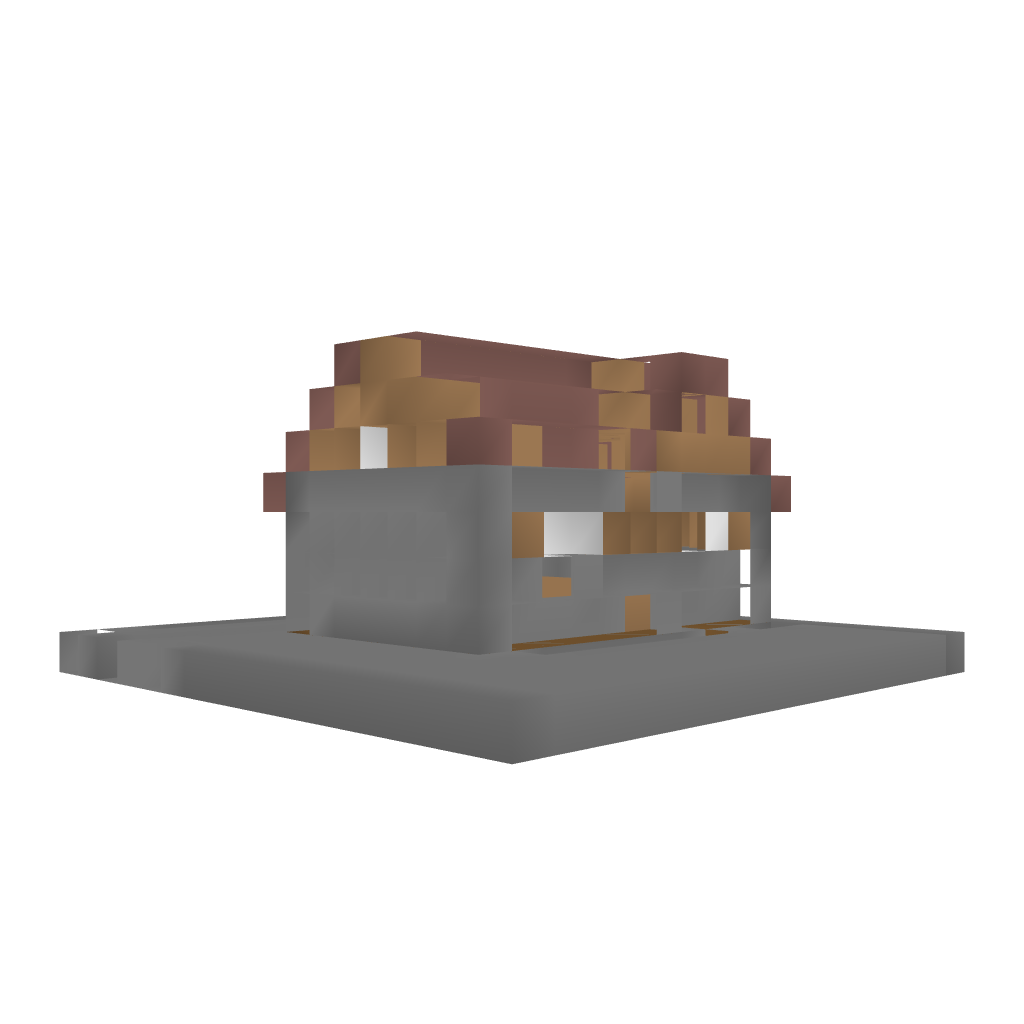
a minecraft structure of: Blocks Ahoy Hotel good quality